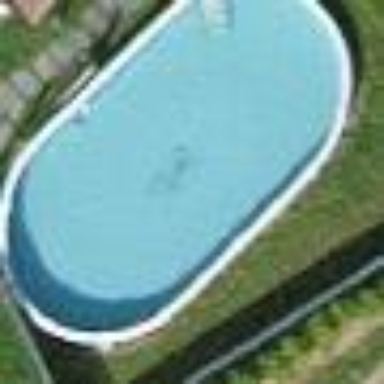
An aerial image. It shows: Swimming pool located in leisure land.